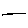
Label: line